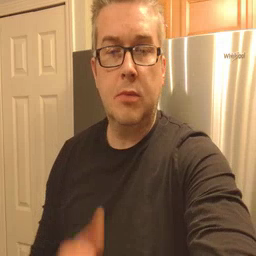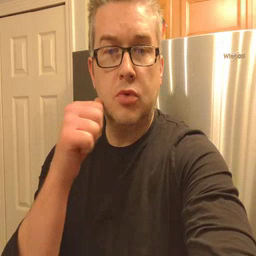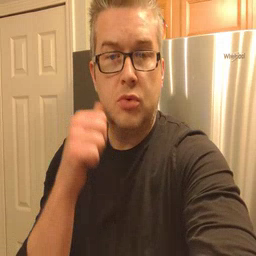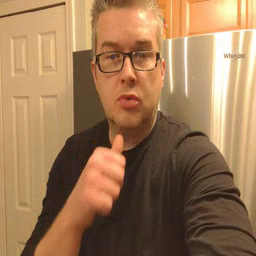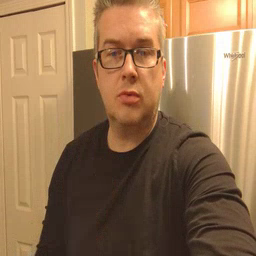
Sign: girl